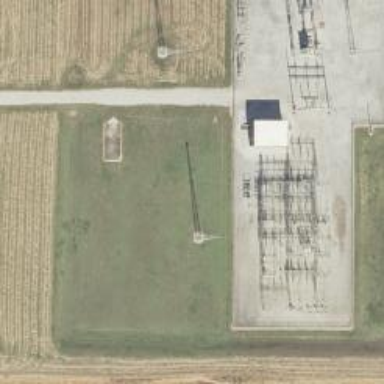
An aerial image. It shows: Industrial power substation surrounded by fence.